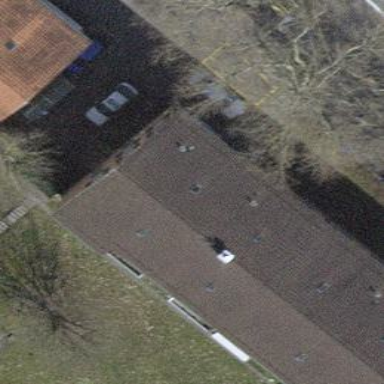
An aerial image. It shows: Semidetached house with gabled roof. The pitched roof adds to its architectural charm.